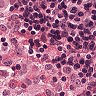
Metastatic tissue present: no